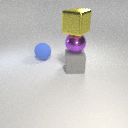
large purple metal sphere below large yellow metal cube